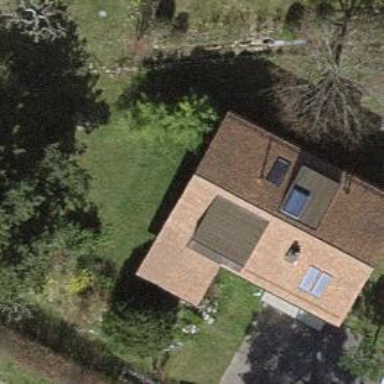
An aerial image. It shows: Deciduous broadleaved tree in garden.